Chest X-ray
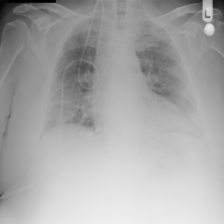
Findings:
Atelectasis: negative
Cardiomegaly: negative
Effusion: negative
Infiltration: negative
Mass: positive
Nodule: negative
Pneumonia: negative
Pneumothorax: negative
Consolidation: negative
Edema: negative
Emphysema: negative
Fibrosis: negative
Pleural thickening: negative
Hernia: negative